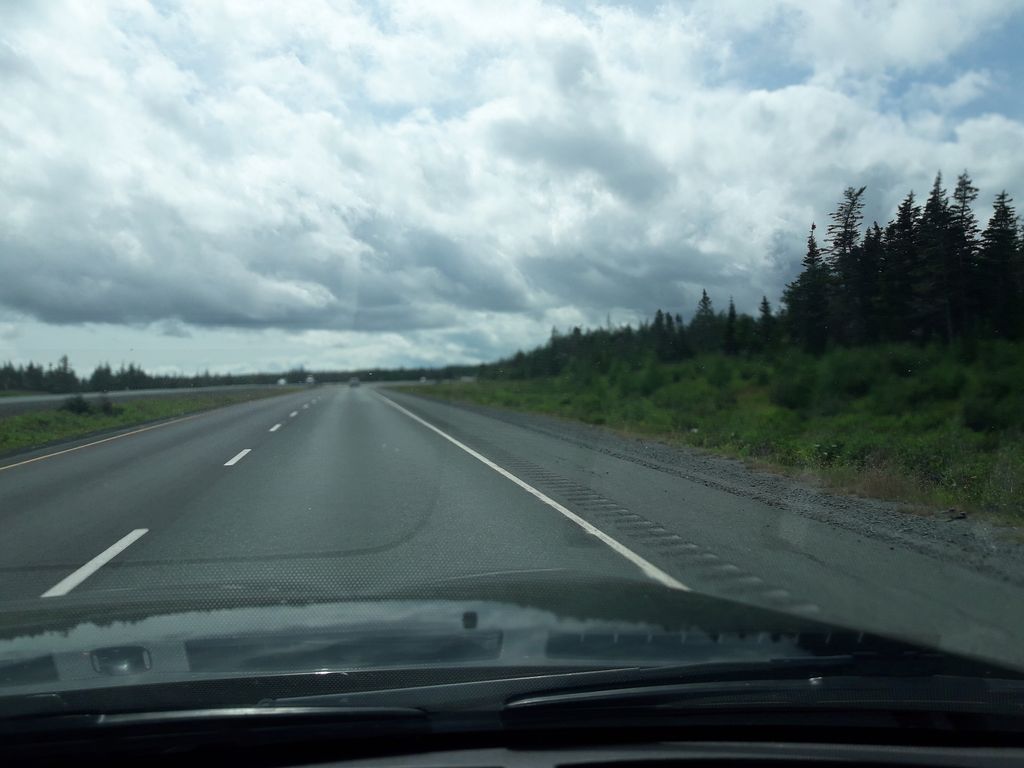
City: st_johns